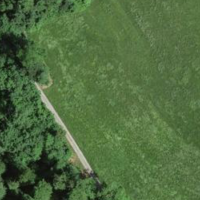
EUNIS habitat code: 24
Species observed at this site:
Picus viridis